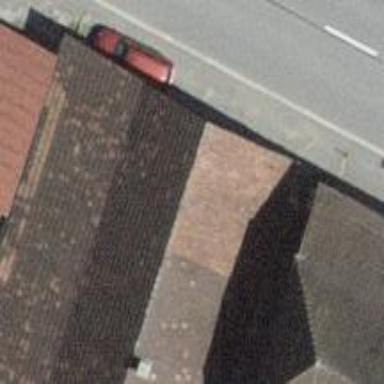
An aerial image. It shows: Warehouse building.